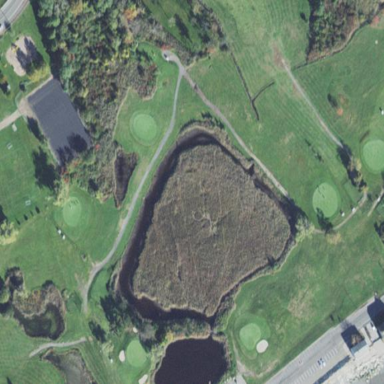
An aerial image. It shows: Golf course surrounded by greenery.